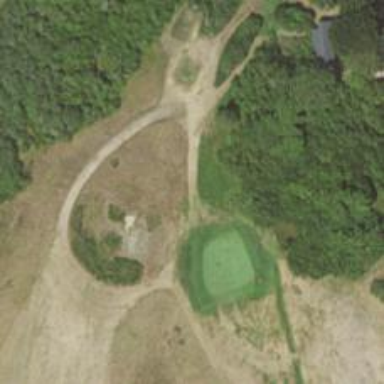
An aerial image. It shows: Pathway for golfing.